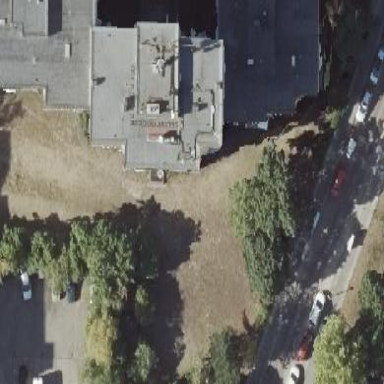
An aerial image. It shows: Flat-roofed apartment building.